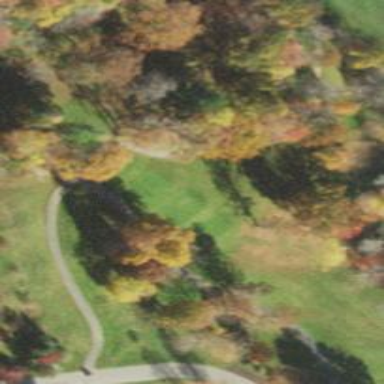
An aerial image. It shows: Golf tee.